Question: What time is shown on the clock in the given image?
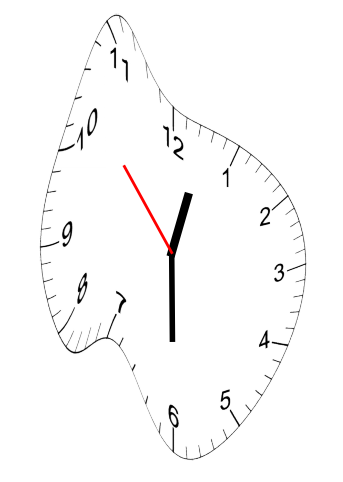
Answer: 12:29:53